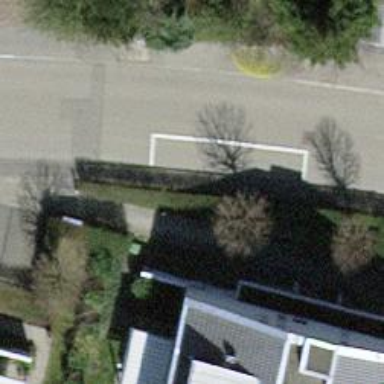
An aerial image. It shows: Residential road with asphalt surface and sidewalks on both sides.